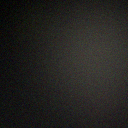
Screen state: off